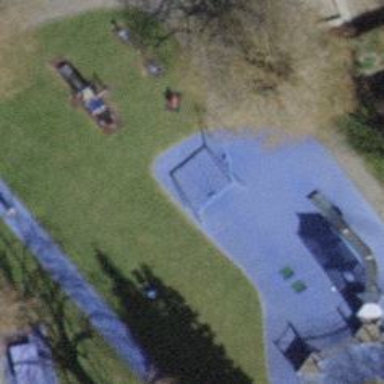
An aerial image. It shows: Playground featuring swings.